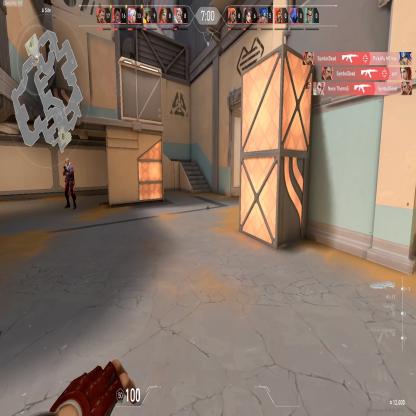
Label: enemy